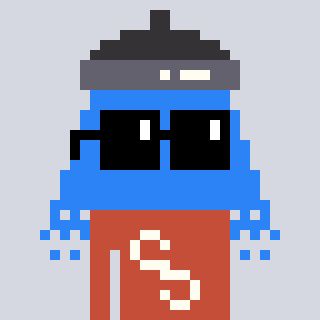
a pixel art character with square black sunglasses, a shower-shaped head and a rust-colored body on a cool background